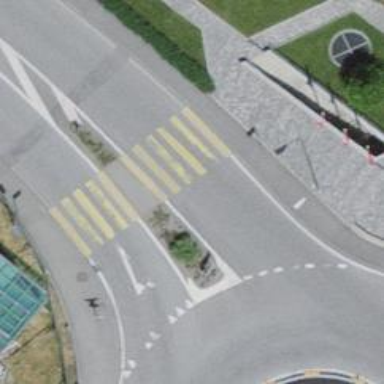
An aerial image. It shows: Zebra crossing with central island.